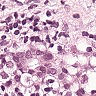
Metastatic tissue present: yes